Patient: sex M, age 52
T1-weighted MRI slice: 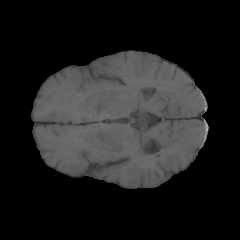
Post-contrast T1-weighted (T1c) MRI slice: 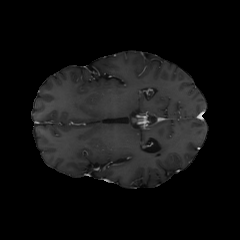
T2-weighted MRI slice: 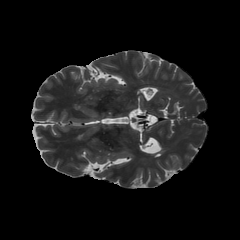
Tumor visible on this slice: yes
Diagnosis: Astrocytoma, IDH-mutant
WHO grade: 3